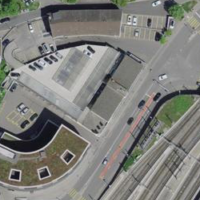
EUNIS habitat code: 54
Species observed at this site:
Fringilla coelebs